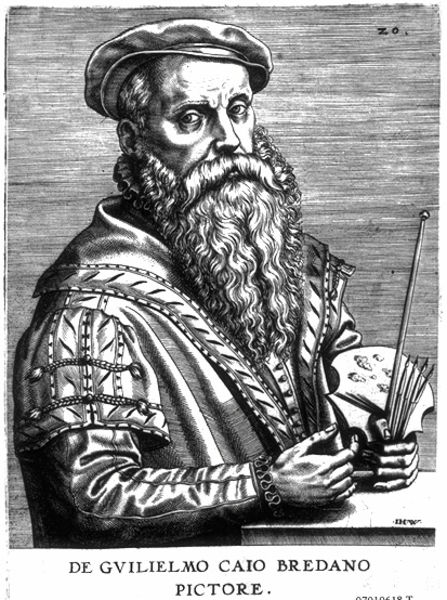
Titel: Bildnis des Willem Key
Künstler: Hieronymus Cock
Institution: (Seriendruck)
Schlagwörter: hand, mann, umhang, weiß, finger, grau, hut, mund, nase, ohr, profil, schwarz, stirn, tisch, vordergrund, zeichnung, blick, haube, muster, alt, bart, jacke, kappe, mütze, augen, falten, gesicht, kleidung, kragen, lang, vollbart, ärmel, bild, bildnis, herr, hände, portrait, porträt, auge, gewand, mantel, adel, borte, brustbild, locke, locken, ohren, renaissance, vornehm, holzschnitt, schrift, stab, farben, grafik, graphik, falte, glanz, maler, mimik, glänzend, stuck, faltenwurf, rüschen, druck, lithographie, schraffur, holzstich, radierung, stich, künstler, lockig, dreiviertel, text, selbstbildnis, malen, palette, pinsel, brokat, selbstportrait, halbportrait, werkzeug, mittelalter, wams, dürer, malstock, kupferstich, durck, zeichner, augenblick, wilhelm, latein, stick, rauschebart, graz, hande, breda, bredano, pictore, poinsel, zo, meister der spielkarten, braueblick, guilielmo, künstlerportrait